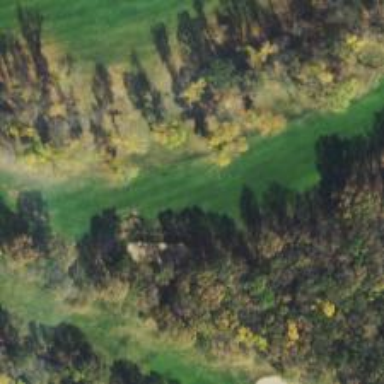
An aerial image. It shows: View of golf hole.